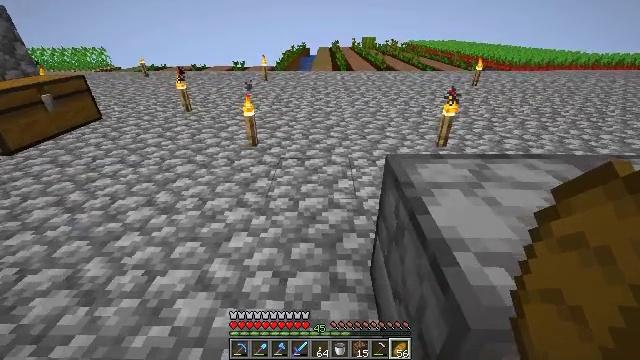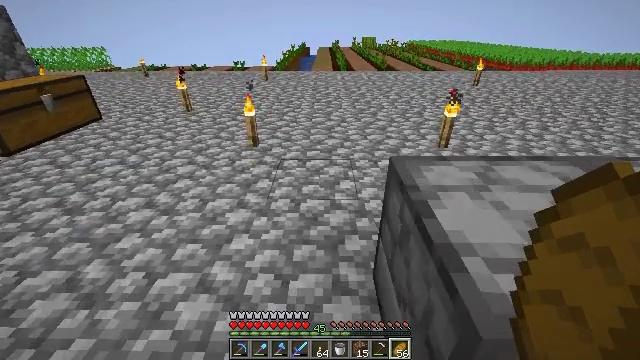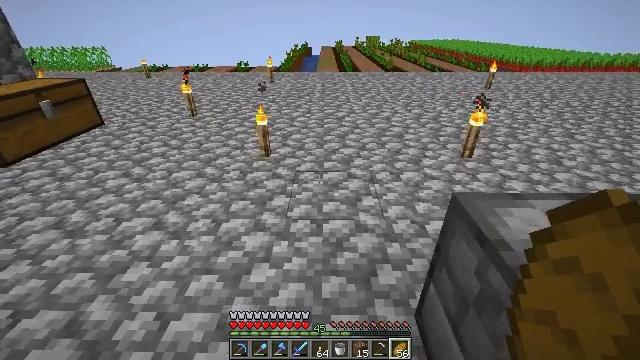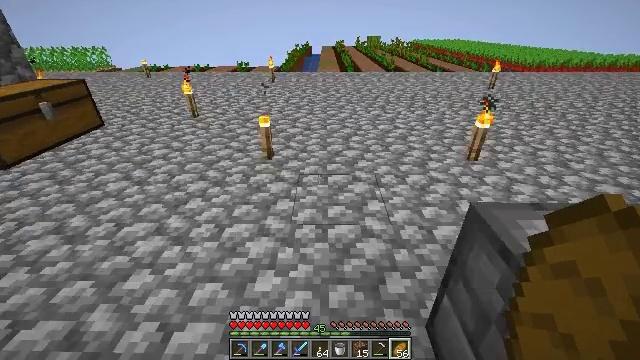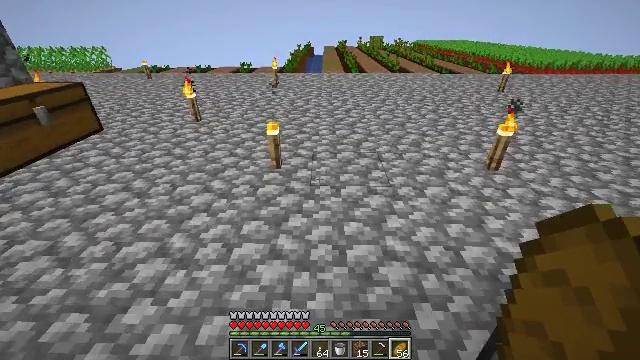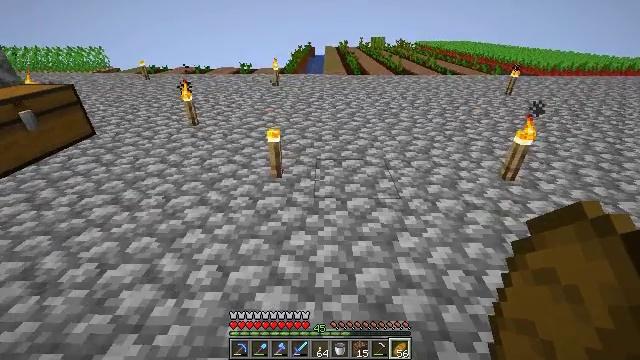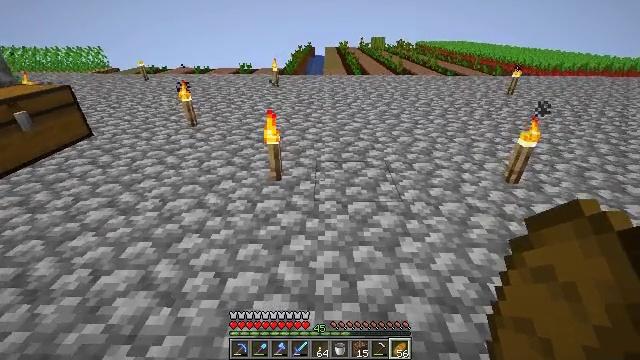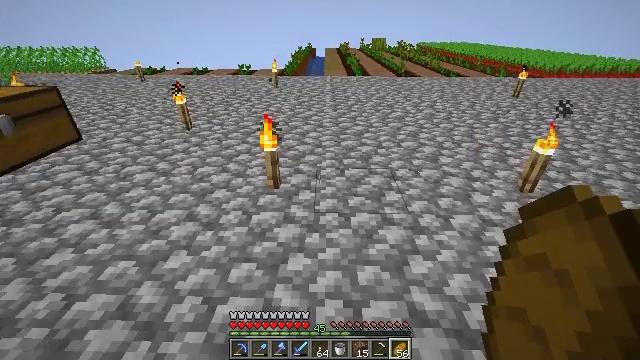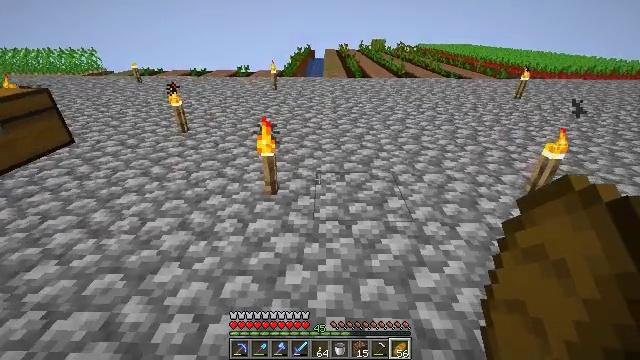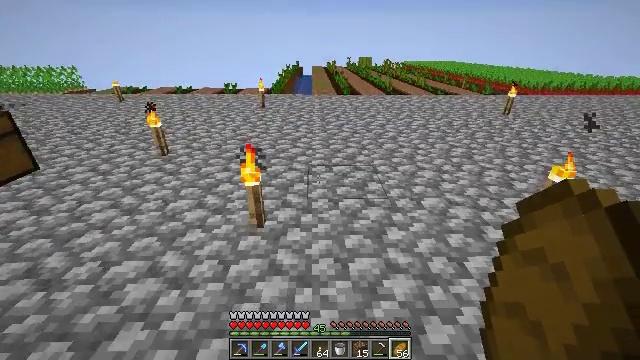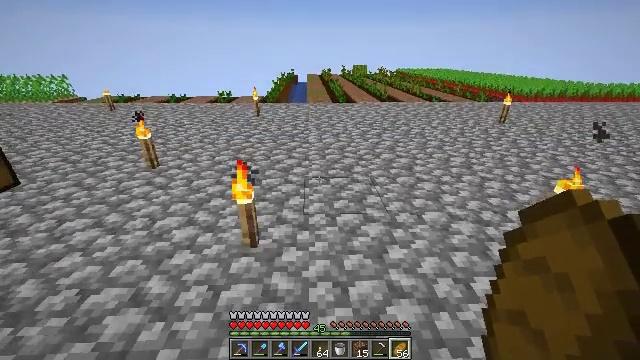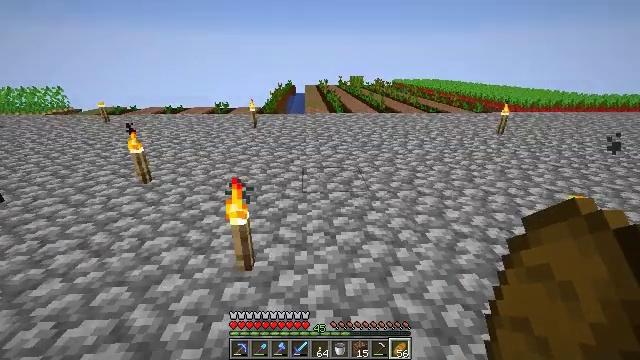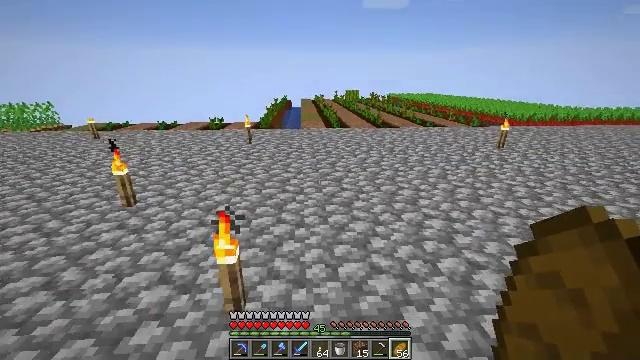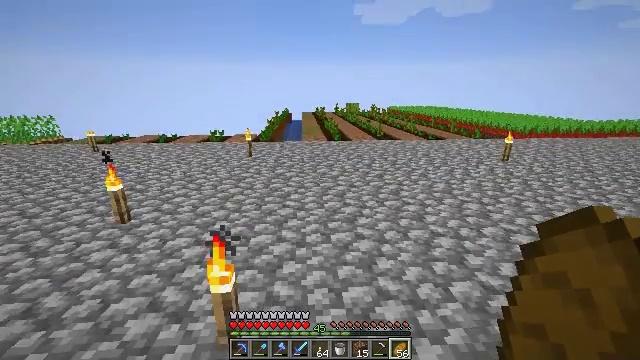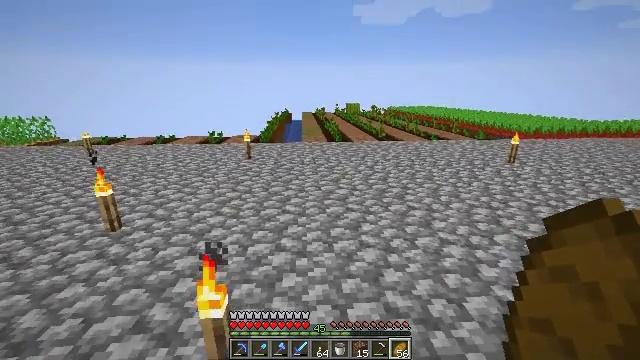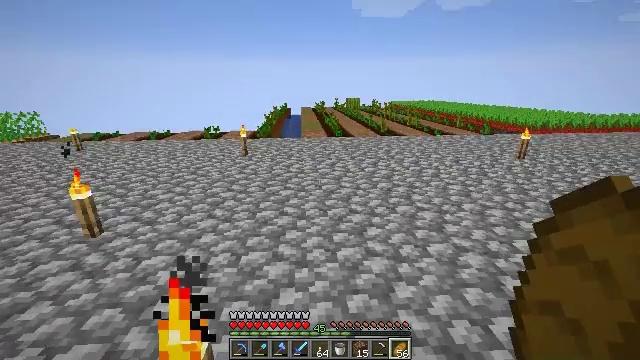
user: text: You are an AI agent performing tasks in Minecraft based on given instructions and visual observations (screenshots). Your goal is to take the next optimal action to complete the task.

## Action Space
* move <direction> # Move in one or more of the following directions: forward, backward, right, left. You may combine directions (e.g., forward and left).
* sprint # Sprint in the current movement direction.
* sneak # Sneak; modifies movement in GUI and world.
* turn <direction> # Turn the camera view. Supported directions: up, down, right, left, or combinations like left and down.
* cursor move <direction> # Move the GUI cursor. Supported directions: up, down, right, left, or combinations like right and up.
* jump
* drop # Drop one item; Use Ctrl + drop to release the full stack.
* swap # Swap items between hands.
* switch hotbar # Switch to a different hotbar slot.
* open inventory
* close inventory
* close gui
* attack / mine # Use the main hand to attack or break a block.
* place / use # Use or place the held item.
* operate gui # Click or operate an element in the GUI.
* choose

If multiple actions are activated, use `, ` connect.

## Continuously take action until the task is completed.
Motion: motion action
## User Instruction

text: Attack the lime bed to recycle it.
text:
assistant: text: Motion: move forward and move left, attack / mine
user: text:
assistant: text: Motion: move forward and move left, attack / mine
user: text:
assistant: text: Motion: move forward and move left, attack / mine
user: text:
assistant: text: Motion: move forward
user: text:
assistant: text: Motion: move forward
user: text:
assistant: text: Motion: move forward
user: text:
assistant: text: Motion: move forward
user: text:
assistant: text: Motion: move forward
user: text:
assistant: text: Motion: move forward, turn right and up
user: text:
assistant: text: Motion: move forward, turn right and up
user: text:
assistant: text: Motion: move forward, turn up
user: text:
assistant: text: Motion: move forward, turn up
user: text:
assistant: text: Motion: move forward, turn up
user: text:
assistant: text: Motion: move forward
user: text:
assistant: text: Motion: move forward, turn down
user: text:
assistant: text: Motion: move forward
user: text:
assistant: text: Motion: move forward
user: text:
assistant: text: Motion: move forward
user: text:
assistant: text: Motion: move forward
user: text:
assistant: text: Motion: move forward
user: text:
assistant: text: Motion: move forward
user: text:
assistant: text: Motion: move forward, turn left
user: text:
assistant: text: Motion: move forward, turn left
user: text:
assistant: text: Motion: move forward, turn left
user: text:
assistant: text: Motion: move forward, turn left
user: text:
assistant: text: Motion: move forward and move right, turn left
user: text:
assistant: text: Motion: move forward and move right, turn left and down
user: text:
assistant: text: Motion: move forward and move right, turn left
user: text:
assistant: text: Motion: move forward and move right, turn left
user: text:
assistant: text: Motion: move forward and move right